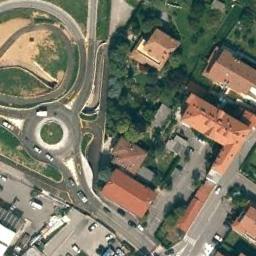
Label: roundabout